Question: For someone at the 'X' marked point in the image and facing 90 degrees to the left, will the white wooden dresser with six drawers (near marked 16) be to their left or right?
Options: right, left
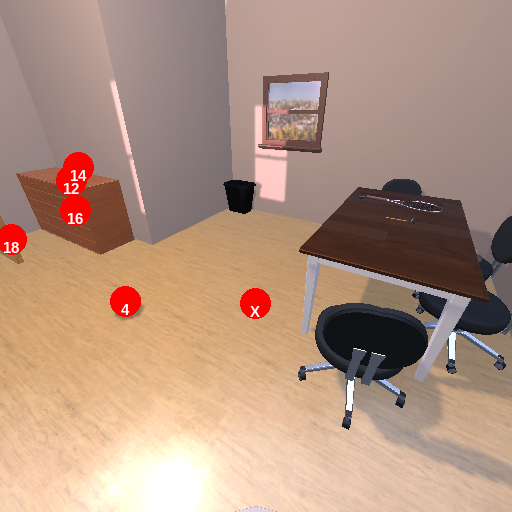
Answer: right